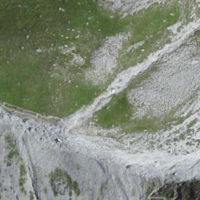
EUNIS habitat code: 48
Species observed at this site:
Gentiana verna
Bartsia alpina